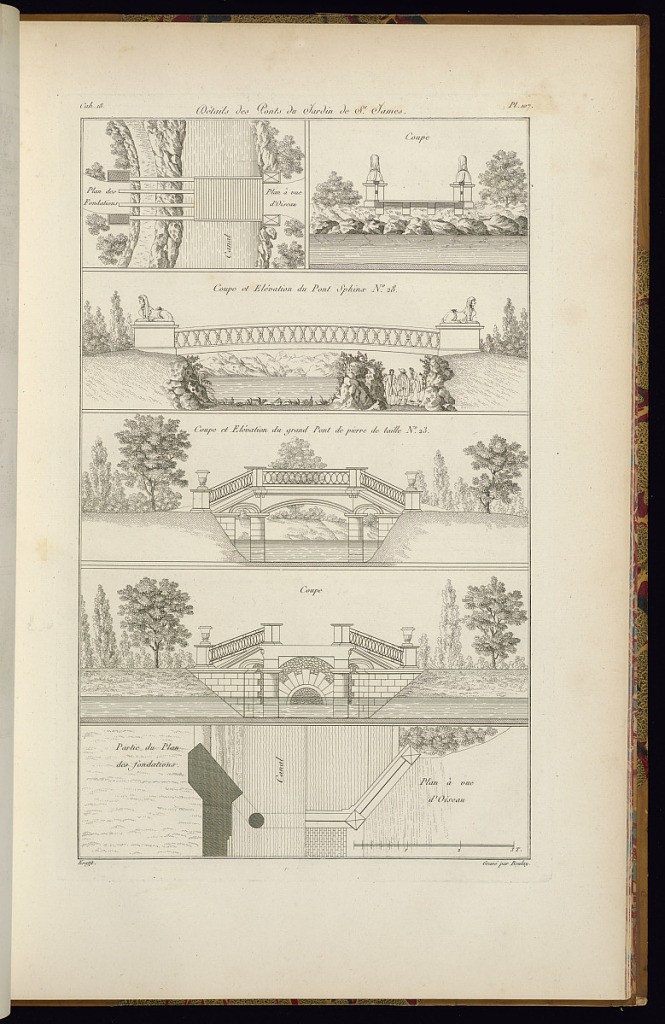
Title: Détails des Ponts du Jardin de St. James
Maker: Jean-Charles Krafft, French, 1764 - 1833
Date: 1812
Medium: Etching and engraving on paper
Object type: Print
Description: An architectural print with elevations, sectional views, and a plan for garden bridges with ornamental balustrades, urns, and sculpted sphinx. The plate is titled, signed, and numbered.